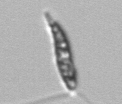
Label: Euglena